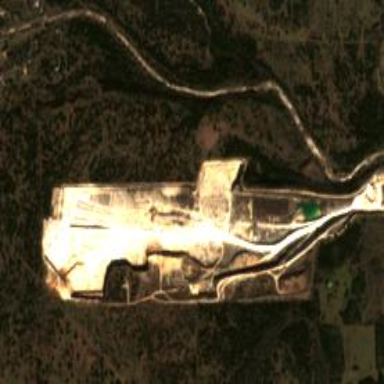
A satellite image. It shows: Industrial area used as quarry.